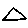
Label: triangle